You are looking at the envelope spectrum of a bearing's vibration signal. The marked vertical lines are the theoretical fault frequencies for the outer race, inner race, rolling elements, and cage. What is the most likely bearing condition (normal, inner_race, outer_race, ball)?
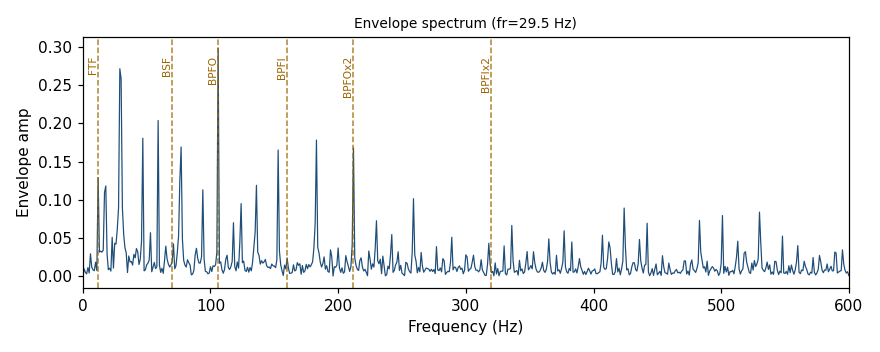
Answer: outer_race